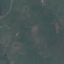
Land use / land cover class: HerbaceousVegetation